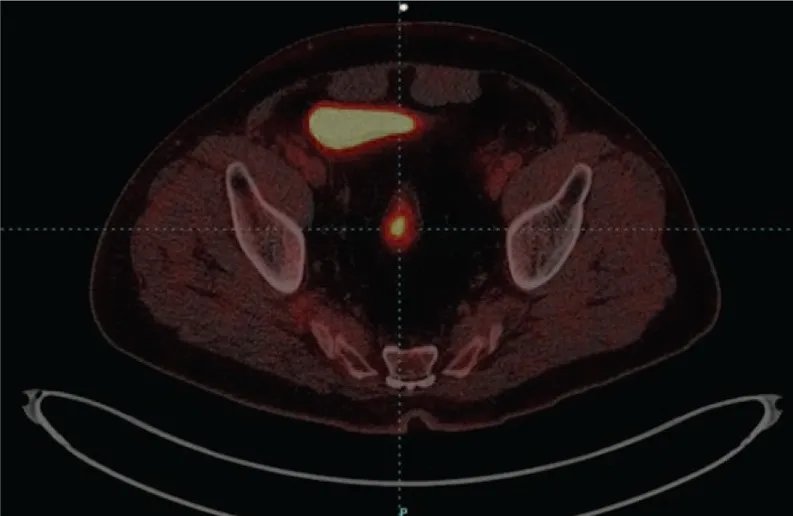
Axial view of FDG-PET/CT: hypermetabolic activity in upper rectum with average SUV of 5.0 and SUVmax of 10.0, 1.6 cm x 2.8 cm x 1.8 cm sizes.
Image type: radiology (pet)